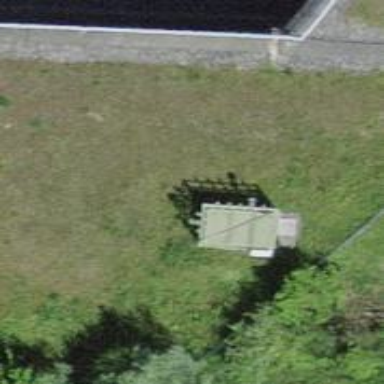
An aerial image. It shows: Man-made mast used for communication purposes.